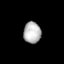
Tissue: skin
Cell type: Epithelial cells
Senescence score: 0.2654
Nuclear area (px): 365
Mean DAPI intensity: 181.718